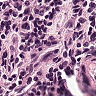
Metastatic tissue present: no